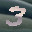
Label: 3